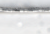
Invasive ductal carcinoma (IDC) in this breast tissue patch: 0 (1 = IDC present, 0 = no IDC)